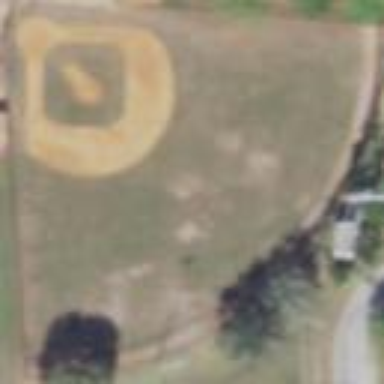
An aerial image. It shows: Baseball pitch for leisure land.